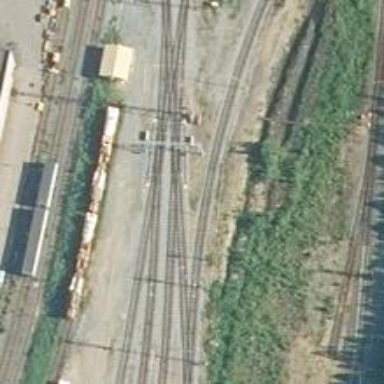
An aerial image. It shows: Rail yard with electrified contact lines for the railway.